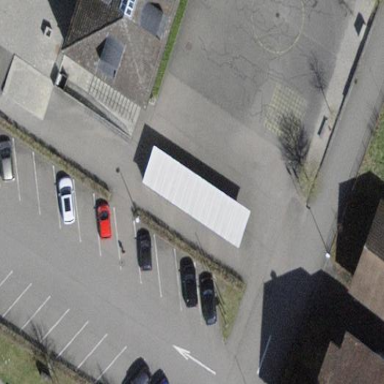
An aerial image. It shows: Building housing bicycle parking shed.